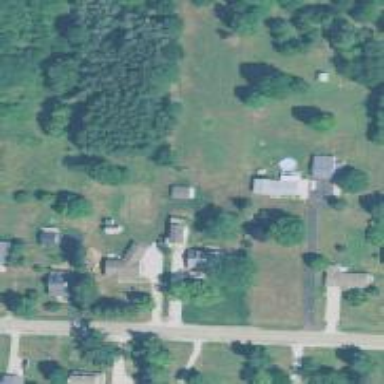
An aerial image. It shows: Driveway.